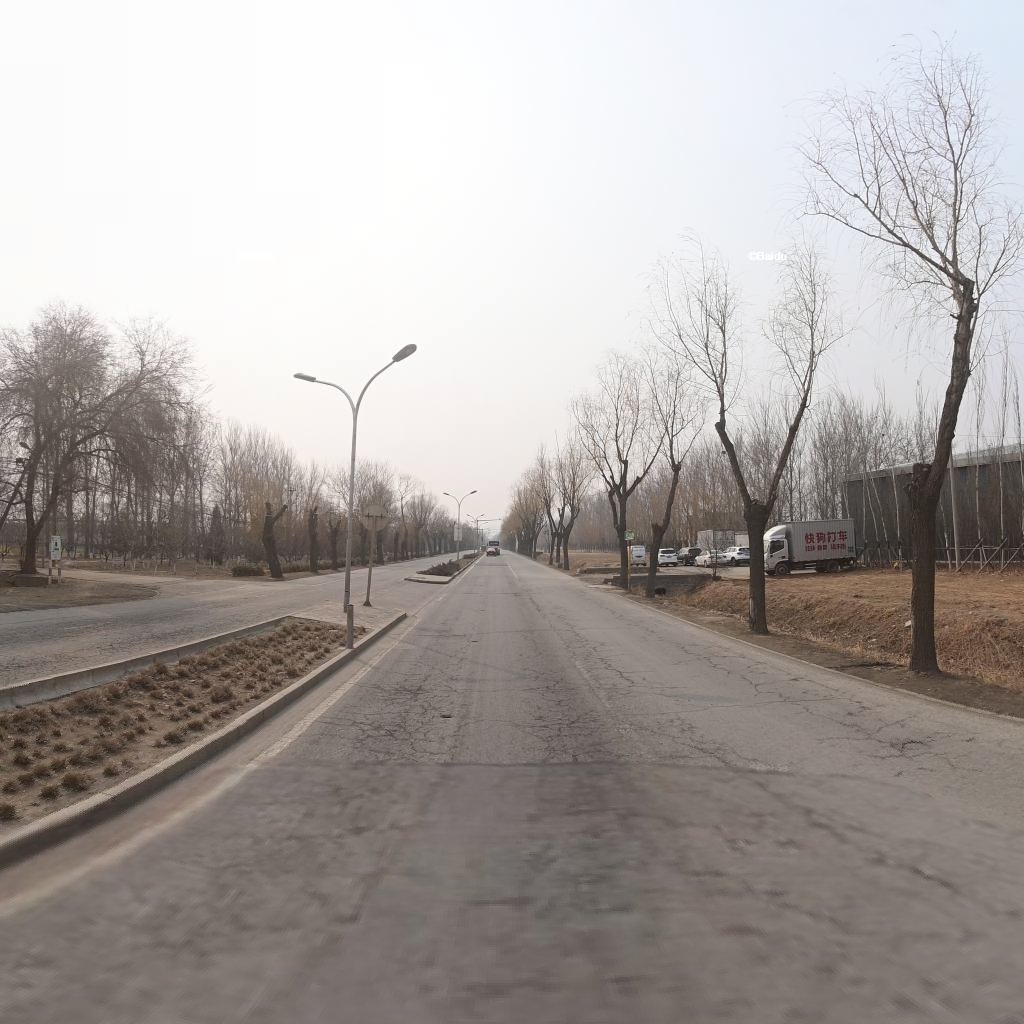
Region: Haidian
Road damage annotations: alligator crack, alligator crack